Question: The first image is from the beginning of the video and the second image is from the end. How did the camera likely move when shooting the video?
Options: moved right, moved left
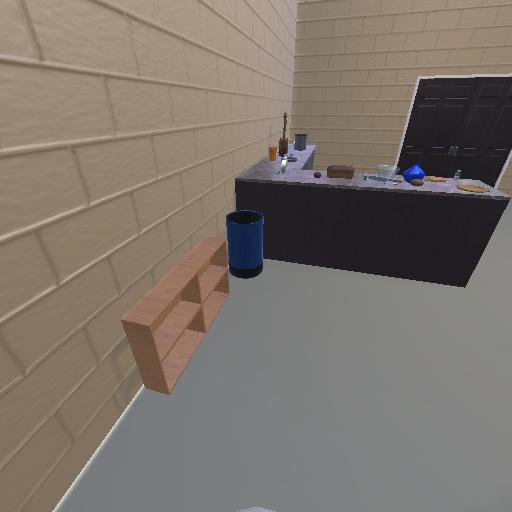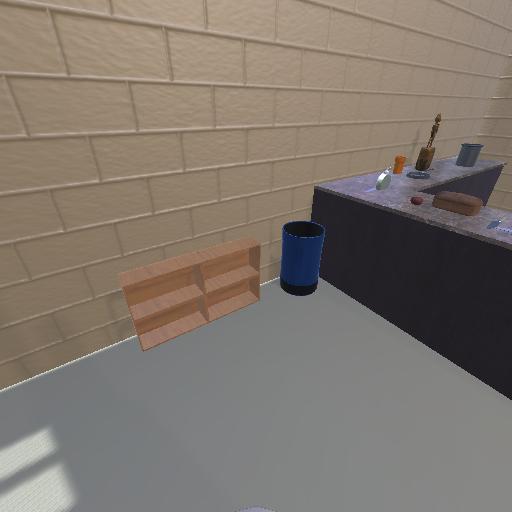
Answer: moved right